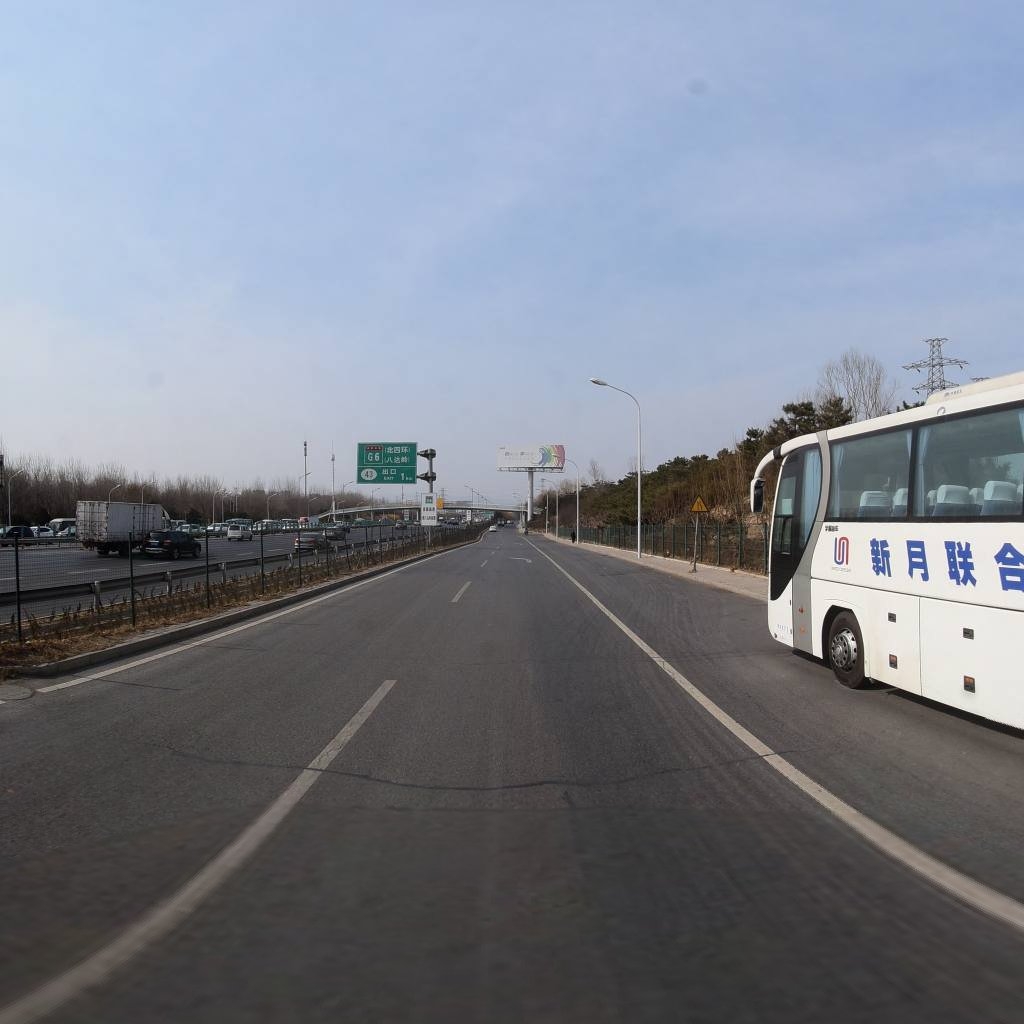
Region: Chaoyang
Road damage annotations: transverse patch, manhole cover